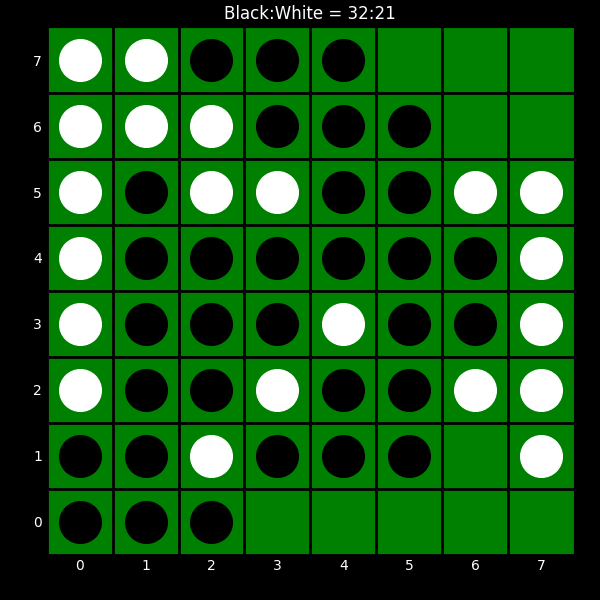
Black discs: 32
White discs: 21